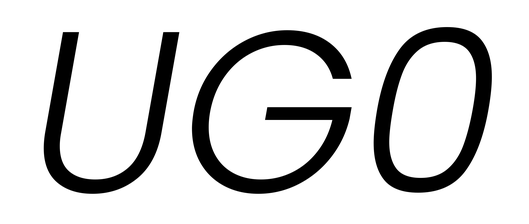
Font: Poppins-LightItalic